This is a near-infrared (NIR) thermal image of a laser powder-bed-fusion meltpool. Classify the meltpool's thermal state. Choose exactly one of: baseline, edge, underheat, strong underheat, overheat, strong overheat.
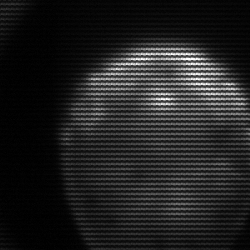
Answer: edge